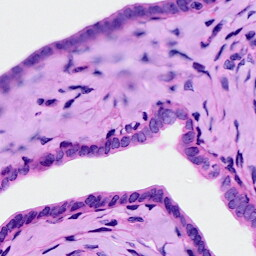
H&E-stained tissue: Ovarian